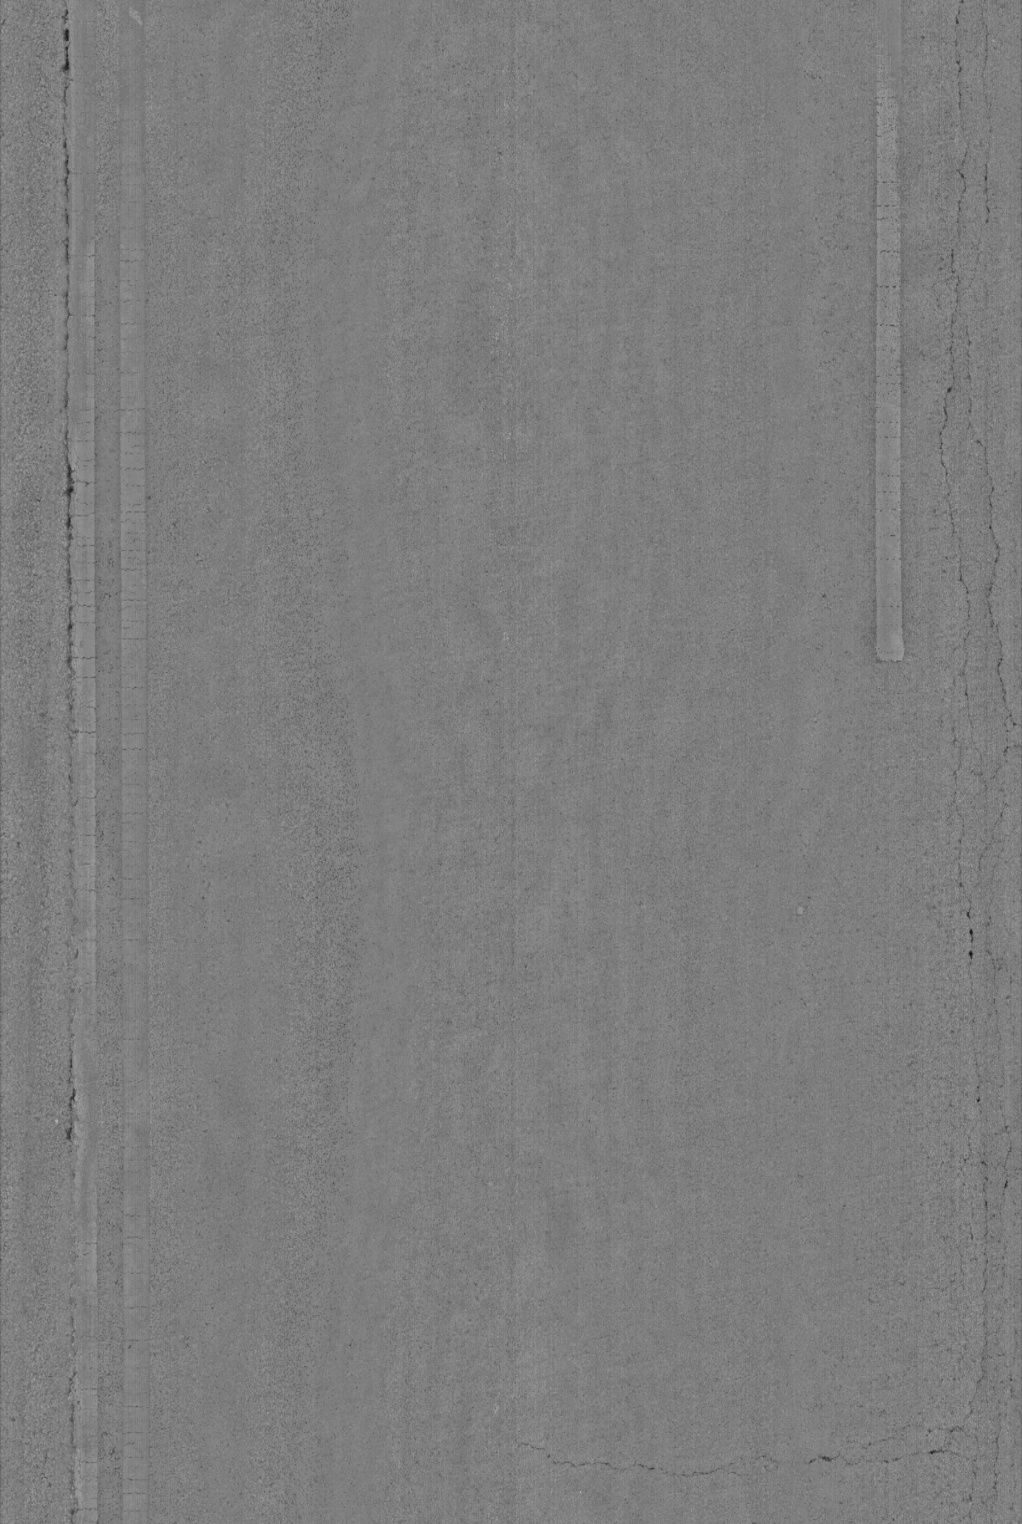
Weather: snowy
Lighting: day
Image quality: very poor
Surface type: walking surface
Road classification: trunk
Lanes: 7
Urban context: urban centre
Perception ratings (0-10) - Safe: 4.52, Lively: 5.46, Beautiful: 2.95, Boring: 4.91, Depressing: 7.01, Wealthy: 1.41